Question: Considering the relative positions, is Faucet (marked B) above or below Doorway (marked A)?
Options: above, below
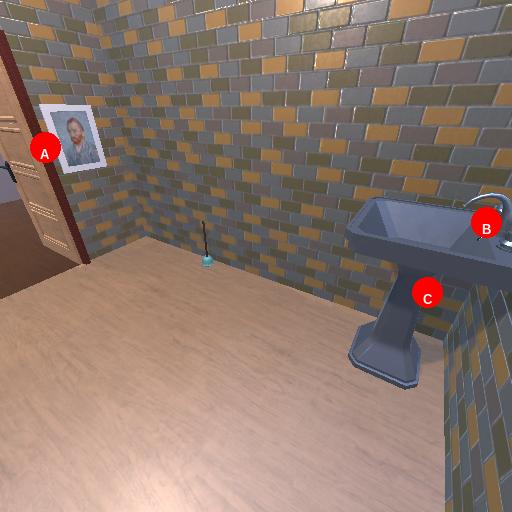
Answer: above